Question: Following the answer to my <URL> I have another question raising :
How, without reshaping the data, to plot a stacked bar plot with different colour depending on another category, at the same time using stats="identity" to sum up values for each stacked area ?
The stats identity works nicely to sum up the values, but for non-stacked columns. In a stacked column, the stacking is somehow "multiplied" or "striped", see picture below.
Some data sample :
'''
element <- rep("apples", 15)
qty <- c(2, 1, 4, 3, 6, 2, 1, 4, 3, 6, 2, 1, 4, 3, 6)
category1 <- c("Red", "Green", "Red", "Green", "Yellow")
category2 <- c("small","big","big","small","small")
d <- data.frame(element=element, qty=qty, category1=category1, category2=category2)
'''
Which gives that table :
'''
id element qty category1 category2
1 apples 2 Red small
2 apples 1 Green big
3 apples 4 Red big
4 apples 3 Green small
5 apples 6 Yellow small
6 apples 2 Red small
7 apples 1 Green big
8 apples 4 Red big
9 apples 3 Green small
10 apples 6 Yellow small
11 apples 2 Red small
12 apples 1 Green big
13 apples 4 Red big
14 apples 3 Green small
15 apples 6 Yellow small
'''
Then :
ggplot(d, aes(x=category1, y=qty, fill=category2)) + geom_bar(stat="identity")
But the graph is a bit messy: the colors aren't grouped together !

Why is there this behaviour?
Is there still an option to correctly group the colors without reshaping my data ?
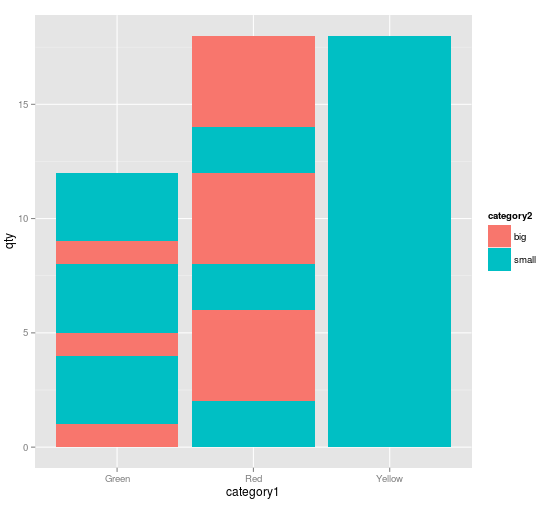
Answer: I was using for a time this solution but it happened that on my large databases (60 000 entries) the ordered stacked bars ggplot2 was drawing, depending on the zoom level, some white spaces in between the bars. Not sure where this issue comes from - but a wild guess is that I'm stacking too many bars :p .
Aggregating the data with plyr solved the problem:
'''
element <- rep("apples", 15)
qty <- c(2, 1, 4, 3, 6, 2, 1, 4, 3, 6, 2, 1, 4, 3, 6, )
category1 <- c("Red", "Green", "Red", "Green", "Yellow")
category2 <- c("small","big","big","small","small")
d <- data.frame(element=element, qty=qty, category1=category1, category2=category2)
'''
plyr :
'''
d <- ddply(d, .(category1, category2), summarize, qty=sum(qty, na.rm = TRUE))
'''
To explain briefly the contents of this formula:
'''
ddply(1, .(2, 3), summarize, 4=function(6, na.rm = TRUE))
'''
1: dataframe name
2, 3: columns to keep -> the grouping factors to make the calculations by
summarize: to create a new dataframe (unlike transform)
4: the name of the calculated column
function: the function to apply - here the sum()
6: the column on which to apply the function
4, 5, 6 can be repeated for more calculated fields...
ggplot2 :
ggplot(d, aes(x=category1, y=qty, fill=category2)) + geom_bar(stat="identity")
So now, as suggested by Roman Lustrik, data is aggregated according to the graph to be shown.
After applying ddply, indeed, the data is cleaner:
'''
category1 category2 qty
1 Green big 3
2 Green small 9
3 Red big 12
4 Red small 6
5 Yellow small 18
'''
I finally understood how to manage my dataset due this really great source of information:
<URL>
<URL>
And that one too :
<URL>
... Just because ?ddply is a bit... Strange (example differ from the explanation of the options) - looks that there is nothing told for the shorthand writing... But I may have missed a point...